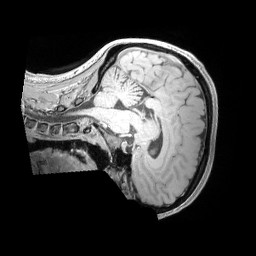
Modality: T1w
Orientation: sagittal
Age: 37
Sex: female
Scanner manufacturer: siemens
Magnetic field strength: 3 T
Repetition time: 5 s
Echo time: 0.00298 s